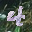
Label: 4